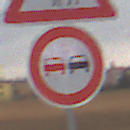
Verkehrszeichen: Ueberholverbot
Zusatzzeichen oben: ViehtriebRechts
Umgebung: Outdoor, RoadRail
Tageszeit: Midday
Wetter: Overcast
Licht: Natural
Jahreszeit: NotSpecified
Kontrast: LowContrast